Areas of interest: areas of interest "Parking Lot"
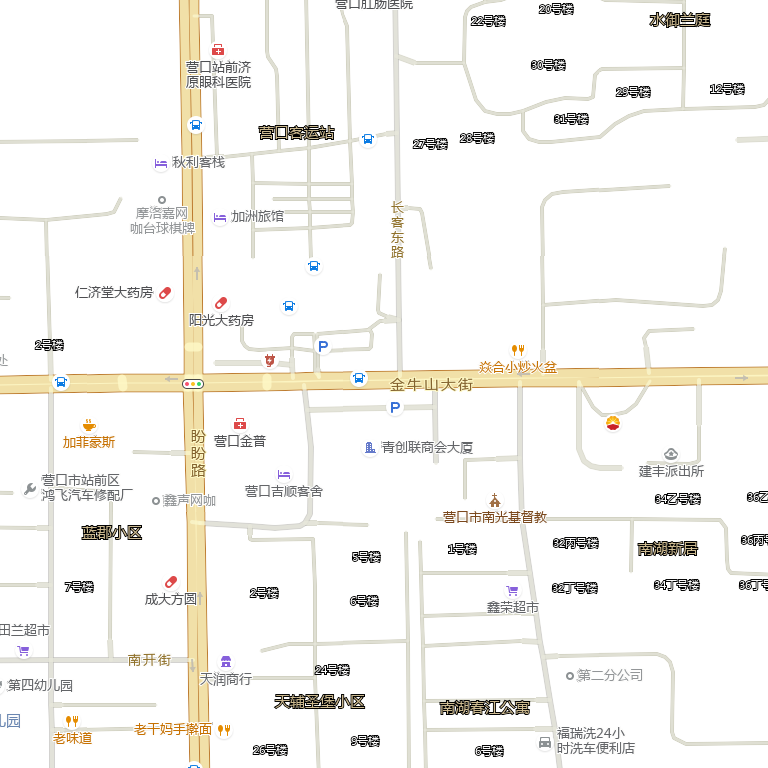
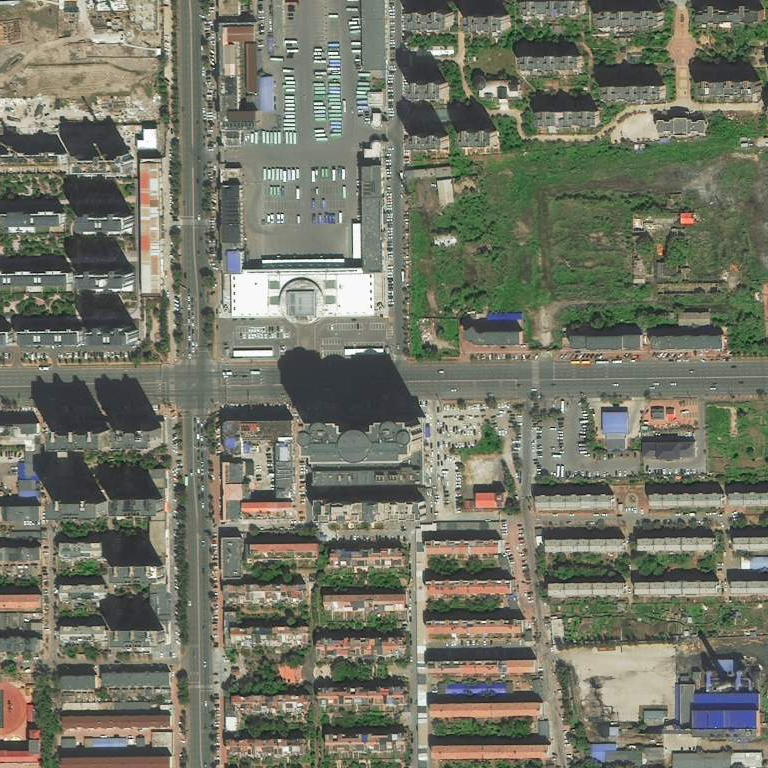